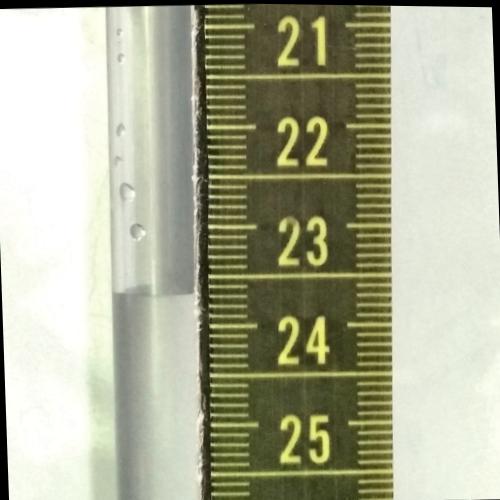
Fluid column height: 23.7 cm